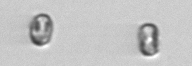
Label: Thalassiosira_sp_aff_mala